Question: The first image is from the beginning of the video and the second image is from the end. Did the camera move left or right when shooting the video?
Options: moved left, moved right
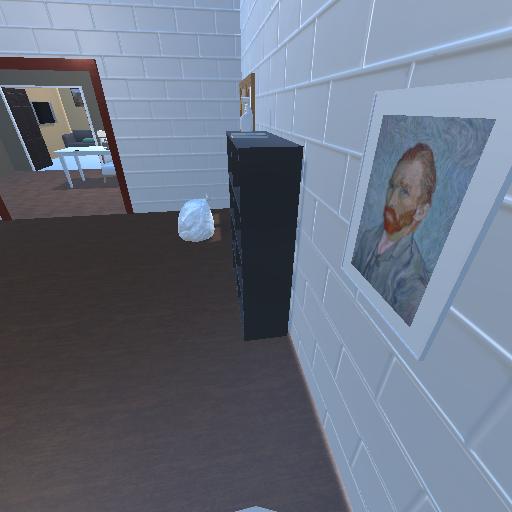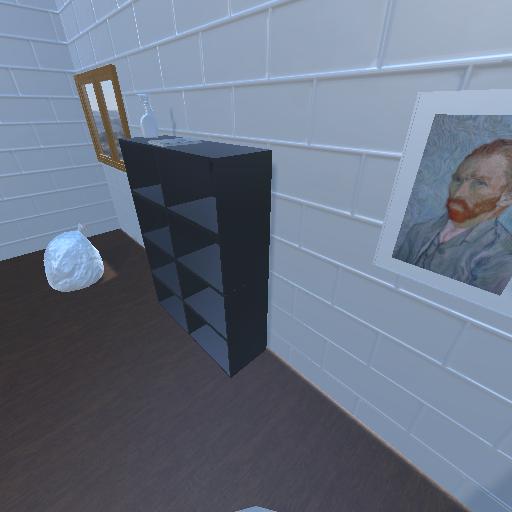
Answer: moved left